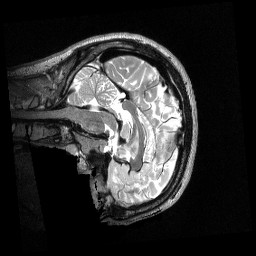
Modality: T2w
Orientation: sagittal
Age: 23
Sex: male
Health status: healthy
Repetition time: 3.2 s
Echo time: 0.563 s